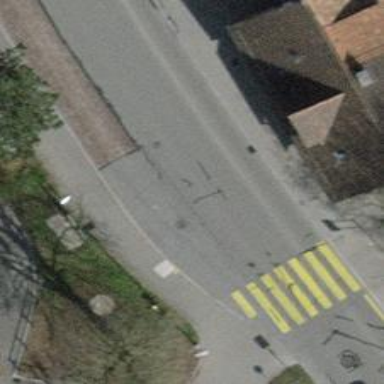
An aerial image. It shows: Public transport stop position.